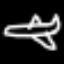
Label: airplane